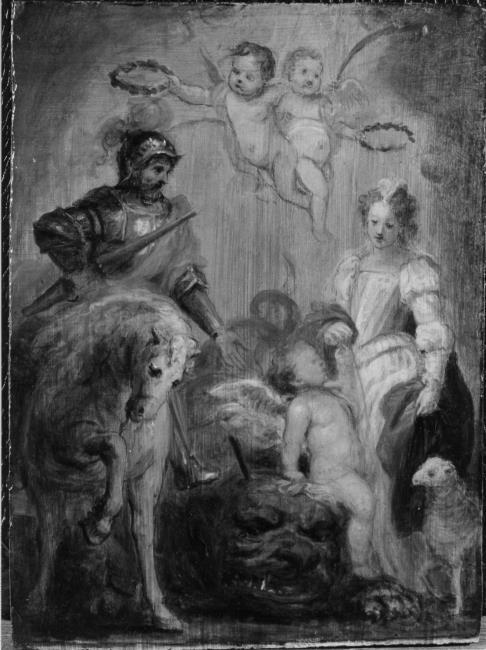
Title: Saint George and Saint Agnes
Artist: Peter Paul Rubens according to Lempertz, 1988
Earliest date: 1592
Latest date: 1640
Genre: oil sketch
Iconography: cattle
Keywords: putto, horse, lamb, saint, dragon